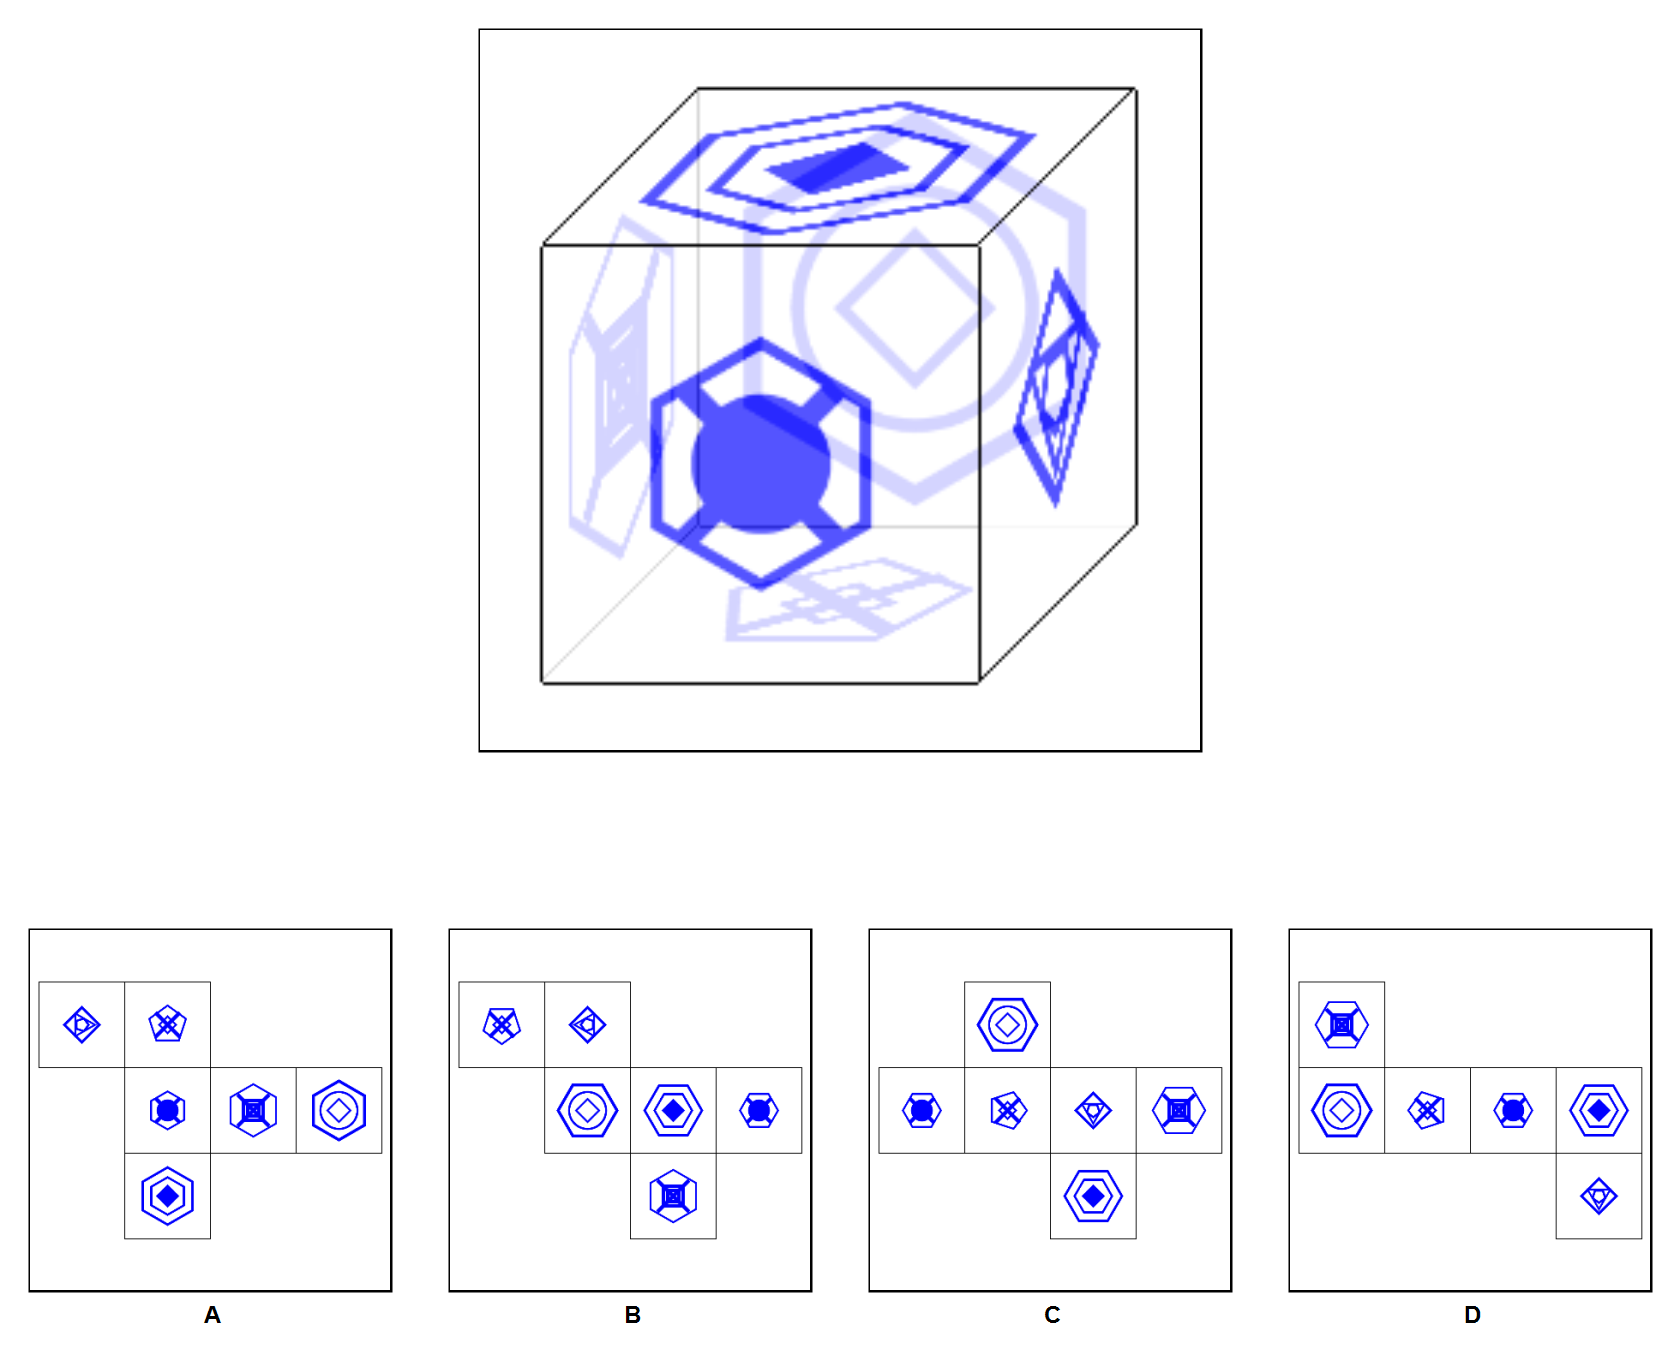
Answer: C